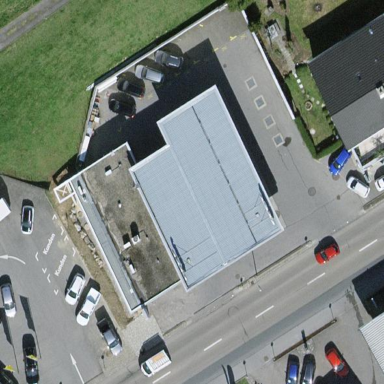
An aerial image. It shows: View of roof of building.